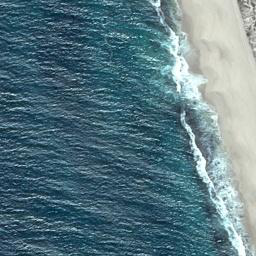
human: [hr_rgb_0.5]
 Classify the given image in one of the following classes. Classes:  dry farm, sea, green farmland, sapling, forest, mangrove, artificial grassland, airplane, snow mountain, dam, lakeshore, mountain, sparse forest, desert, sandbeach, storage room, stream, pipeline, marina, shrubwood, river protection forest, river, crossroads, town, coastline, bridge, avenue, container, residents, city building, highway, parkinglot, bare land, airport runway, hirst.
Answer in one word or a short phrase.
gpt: coastline